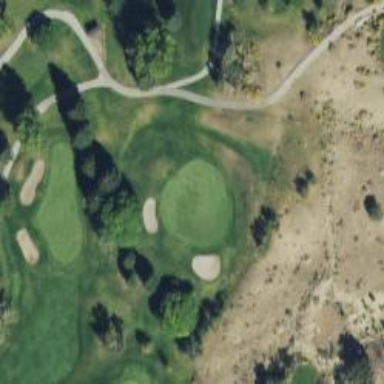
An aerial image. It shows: Golf hole.